Interaction volume radius: 10 \u00c5
Interaction volume height: 45 \u00c5
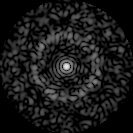
Disorder parameter: 0.8373